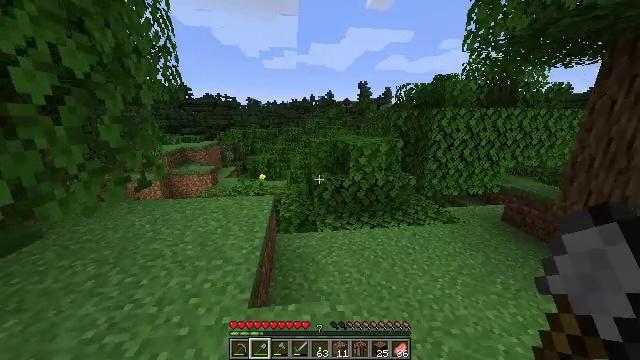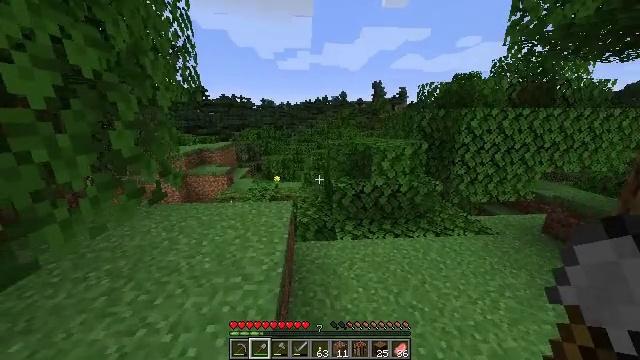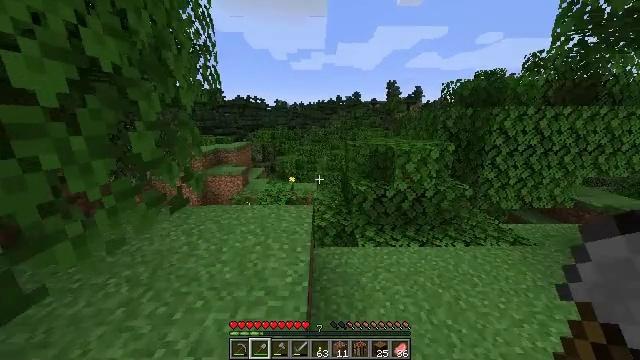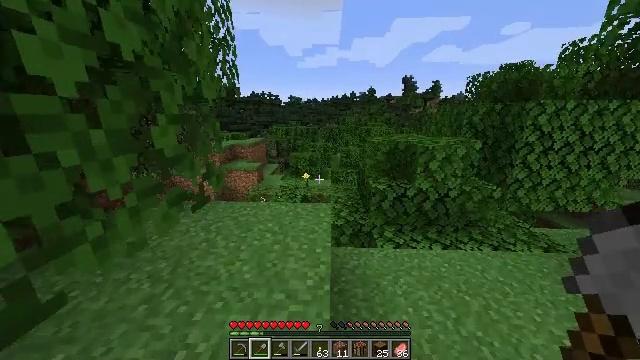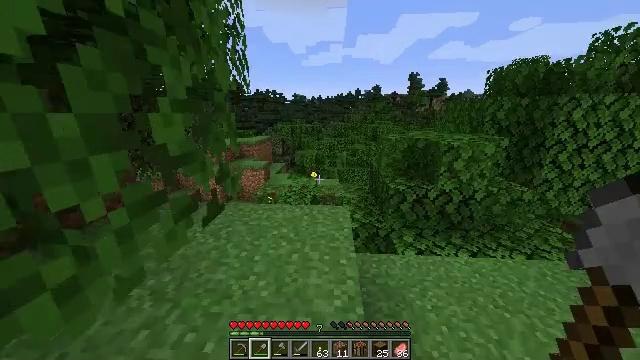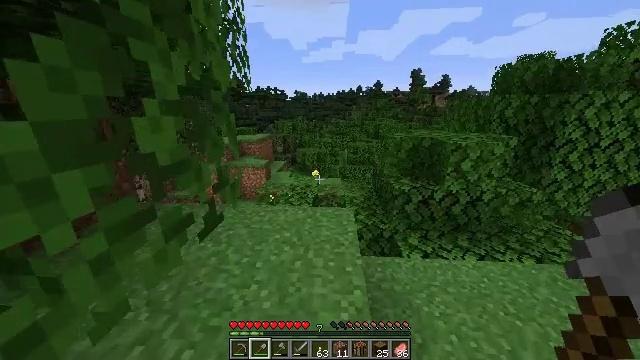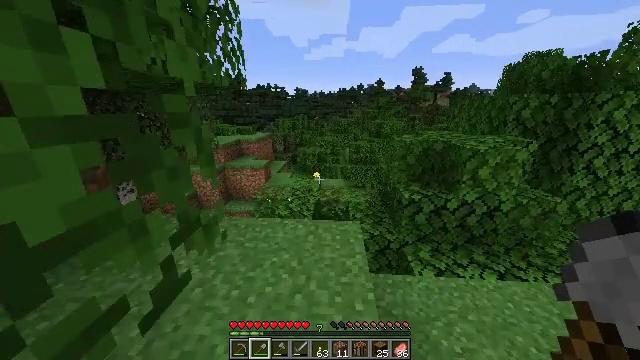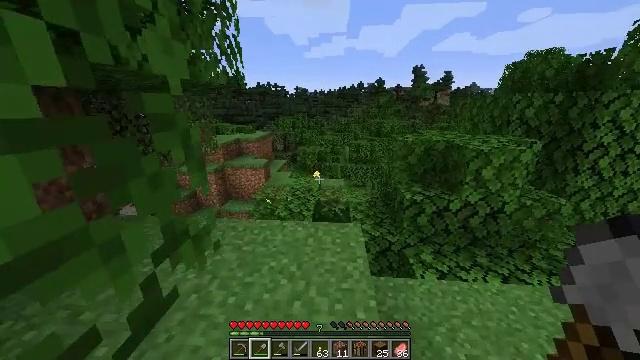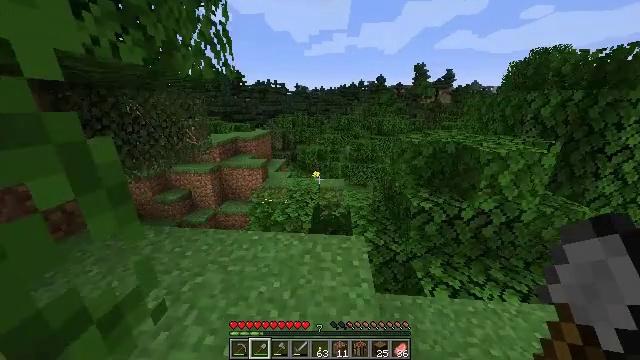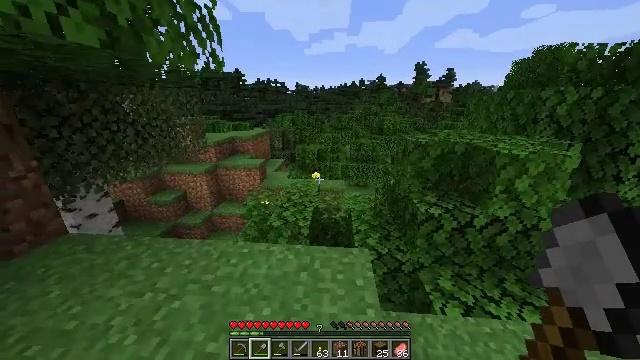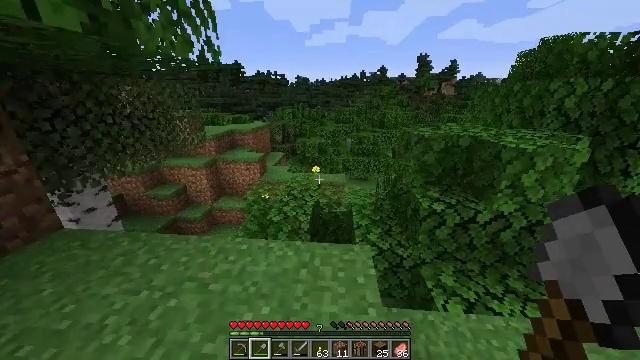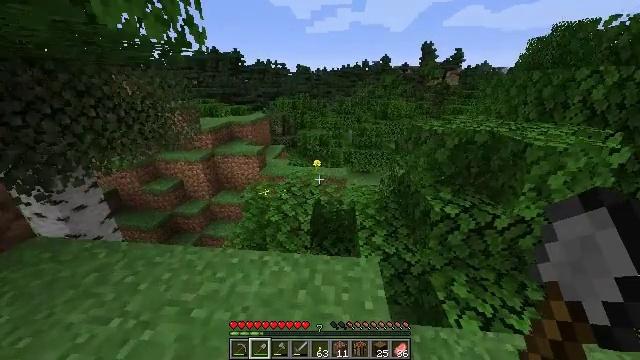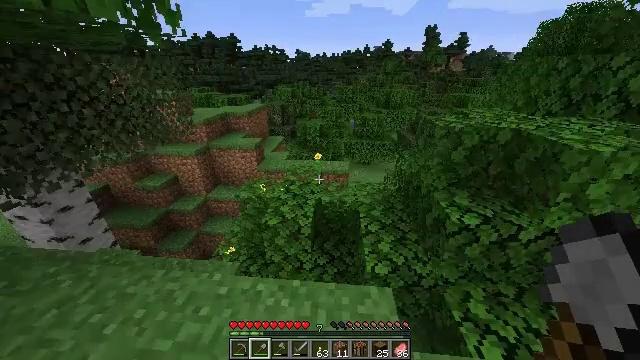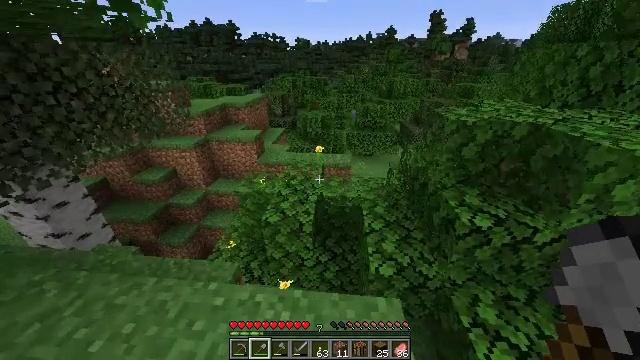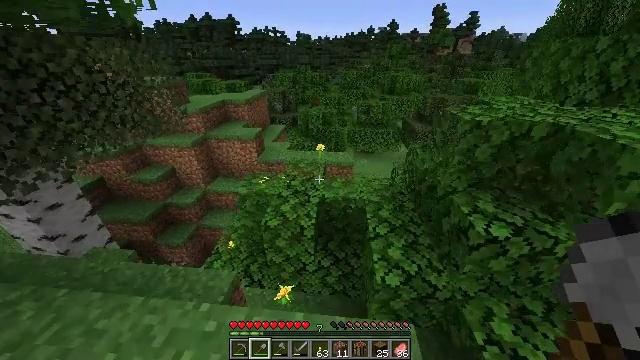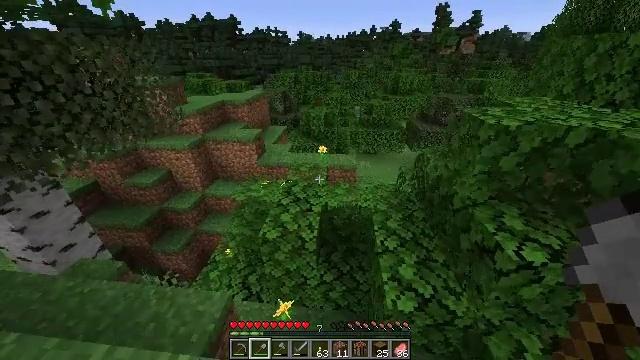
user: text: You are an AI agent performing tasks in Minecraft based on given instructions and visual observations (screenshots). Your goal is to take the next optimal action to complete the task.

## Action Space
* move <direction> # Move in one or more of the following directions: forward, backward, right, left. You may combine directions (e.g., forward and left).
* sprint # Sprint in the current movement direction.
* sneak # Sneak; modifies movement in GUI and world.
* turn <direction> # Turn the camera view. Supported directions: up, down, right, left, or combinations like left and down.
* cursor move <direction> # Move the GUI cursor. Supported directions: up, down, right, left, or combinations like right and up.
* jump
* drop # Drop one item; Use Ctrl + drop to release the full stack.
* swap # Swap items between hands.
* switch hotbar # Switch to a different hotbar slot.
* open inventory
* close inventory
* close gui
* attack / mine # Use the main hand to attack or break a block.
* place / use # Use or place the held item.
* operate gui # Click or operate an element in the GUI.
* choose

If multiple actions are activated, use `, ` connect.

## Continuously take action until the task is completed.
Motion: motion action
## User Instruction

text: Destroy the bee nest.
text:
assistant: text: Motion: move forward and move left, sprint, turn left
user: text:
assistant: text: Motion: move forward and move left, sprint, turn left
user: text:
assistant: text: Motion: move forward and move left, sprint, turn left and down
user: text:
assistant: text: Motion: move forward, sprint, turn left
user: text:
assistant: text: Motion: move forward, sprint
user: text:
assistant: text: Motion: move forward, sprint
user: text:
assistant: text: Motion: move forward, sprint
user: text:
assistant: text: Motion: move forward, sprint
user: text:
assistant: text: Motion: move forward, sprint
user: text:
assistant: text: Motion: move forward, sprint, turn down
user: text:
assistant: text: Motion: move forward, sprint, turn down
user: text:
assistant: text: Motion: move forward, sprint, turn down
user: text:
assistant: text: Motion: move forward, sprint, turn down
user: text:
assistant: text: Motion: move forward, sprint, turn down
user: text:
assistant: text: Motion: move forward, sprint
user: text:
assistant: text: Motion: move forward, sprint
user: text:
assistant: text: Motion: move forward and move left, sprint
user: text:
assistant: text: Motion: move forward and move left, sprint, turn left
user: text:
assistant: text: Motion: move forward and move left, sprint, jump
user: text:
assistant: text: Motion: move forward and move left, sprint, jump
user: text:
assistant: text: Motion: move forward and move left, sprint, jump
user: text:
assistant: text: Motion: move forward, sprint, jump
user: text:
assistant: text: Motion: move forward, sprint, turn down, jump
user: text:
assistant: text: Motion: move forward, sprint, turn right and down
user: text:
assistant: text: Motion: move forward, sprint, turn right and down
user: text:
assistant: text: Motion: move forward and move right, sprint
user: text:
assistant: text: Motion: move forward and move right, sprint
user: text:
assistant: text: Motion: move forward and move right, sprint
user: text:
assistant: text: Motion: move forward and move right, sprint
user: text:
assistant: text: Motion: move forward and move right, sprint, turn up